Question: In the .aspx file I have:
'''
<asp:XmlDataSource runat="server" ID="XmlDS" />
...
<ext:ResourceManager ID="ResourceManager1" runat="server" />
<ext:GridPanel
ID="GridPanel1"
runat="server"
StripeRows="true"
Title="User Permissions"
TrackMouseOver="true"
Width="600"
Height="350"
AutoExpandColumn="Item">
<Store>
<ext:Store ID="Store1" runat="server">
<Reader>
<ext:ArrayReader>
<Fields>
<ext:RecordField Name="Item" />
<ext:RecordField Name="Access1" Type="Boolean" />
<ext:RecordField Name="Access2" Type="Boolean" />
<ext:RecordField Name="Access3" Type="Boolean" />
<ext:RecordField Name="Access4" Type="Boolean" />
<ext:RecordField Name="Access5" Type="Boolean" />
</Fields>
</ext:ArrayReader>
</Reader>
</ext:Store>
</Store>
<ColumnModel ID="ColumnModel1" runat="server">
<Columns>
<ext:Column ColumnID="Item" Header="Item" DataIndex="Item" />
<ext:Column ColumnID="Access1" Header="Access1" DataIndex="Access1" />
<ext:Column ColumnID="Access2" Header="Access2" DataIndex="Access2" />
<ext:Column ColumnID="Access3" Header="Access3" DataIndex="Access3" />
<ext:Column ColumnID="Access4" Header="Access4" DataIndex="Access4" />
<ext:Column ColumnID="Access5" Header="Access5" DataIndex="Access5" />
</Columns>
</ColumnModel>
<SelectionModel>
<ext:RowSelectionModel ID="RowSelectionModel1" runat="server" SingleSelect="true" />
</SelectionModel>
</ext:GridPanel>
'''
Note that I have no experience with ExtJS/Ext.NET so the GridPanel code was used according to how the panel is used on <URL>
There it is using a JSON object. Before attempting the whole ExtJS method I found that it can use XML or JSON. When a drop down list's selected index changes, it loads that user's permissions and adds it to a DataTable object (rows are string, bool, bool, bool, bool, bool), which I have successfully created the XML object for. The function returns a string (tempData) which is the address for the XML document in question. so here is the code where I'm not getting any result to load in the grid:
'''
if (tempData != String.Empty)
{
XmlDS.DataFile = tempData;
Store1.DataSource = XmlDS;
Store1.DataBind();
GridPanel1.Reload();
File.Delete(tempData);
}
'''
I'm thinking the GridPanel stuff was borrowed from where a JSON object was used, and perhaps the fact that a asp:XmlDataSource object isn't usable for it. But I really don't have a clue to how to get it to load this data
I have also tried setting the datasource to the table itself, which loads data, but it loads the string values as empty strings and loads all of the boolean values as false.
I appreciate any help you can give. If more info is needed, please let me know.
Thanks,
---
I cannot get it to load the XML for the life of me. I found an example on the ext.net site (the same one given by Geoffrey) that uses .xml and .xsl files. I generate the .xml document using c# but I don't have a .xsl file that goes with it (nor am I sure how a .xsl document should be structured to try and generate one).
So I have attempted to pass a DataTable object with 15 rows. End result:

One thing that is neat to note is that while it may not have the data, it does contain all 15 rows. I'm assuming it did try to load the dataset but just failed.
In the .aspx file I have:
'''
<ext:ResourceManager ID="ResourceManager1" runat="server" />
<ext:GridPanel
ID="GridPanel1"
runat="server"
StripeRows="true"
Title="User Permissions"
TrackMouseOver="true"
Width="600"
Height="350"
AutoExpandColumn="Item">
<Store>
<ext:Store ID="Store1" runat="server">
<Reader>
<ext:JsonReader>
<Fields>
<ext:RecordField Name="Item" />
<ext:RecordField Name="Access1" Type="Boolean" />
<ext:RecordField Name="Access2" Type="Boolean" />
<ext:RecordField Name="Access3" Type="Boolean" />
<ext:RecordField Name="Access4" Type="Boolean" />
<ext:RecordField Name="Access5" Type="Boolean" />
</Fields>
</ext:JsonReader>
</Reader>
</ext:Store>
</Store>
<ColumnModel ID="ColumnModel1" runat="server">
<Columns>
<ext:Column ColumnID="Item" Header="Item" DataIndex="Item" />
<ext:CheckColumn ColumnID="Access1" Header="Access1" DataIndex="Access1" Editable="true" Width="40px" />
<ext:CheckColumn ColumnID="Access2" Header="Access2" DataIndex="Access2" Editable="true" Width="40px" />
<ext:CheckColumn ColumnID="Access3" Header="Access3" DataIndex="Access3" Editable="true" Width="40px" />
<ext:CheckColumn ColumnID="Access4" Header="Access4" DataIndex="Access4" Editable="true" Width="40px" />
<ext:CheckColumn ColumnID="Access5" Header="Access5" DataIndex="Access5" Editable="true" Width="40px" />
</Columns>
</ColumnModel>
<SelectionModel>
<ext:RowSelectionModel ID="RowSelectionModel1" runat="server" SingleSelect="true" />
</SelectionModel>
</ext:GridPanel>
'''
And this is the part where I'm attempting to load the data (tempData is the string address for the XML document as the xml is generated after a drop down list selection).
'''
List<List<Object>> PermissionList = BL.Person.getPermissionsList(Convert.ToInt32(ddlUserName.SelectedValue));
DataTable table = BL.Data.CreatePermissionsTable(PermissionList);
string tempData = BL.Data.CreateXML(table, "Permission", Convert.ToInt32(ddlUserName.SelectedValue));
if (tempData != String.Empty)
{
ChangeAccess.Style.Add("display", "block");
Store1.DataSource = table;
Store1.DataBind();
File.Delete(tempData);
}
'''
note that when using the DataSet as the object, the string tempdata/file.delete are fairly pointless.
The end goal is to use XML but if it requires using DataTable in the meantime, then I'll go that route. The reason I'm not currently using the json/ method is that the data is, as mentioned, generated from the code behind (it generates 'true' values in the existence of a value in the useraccess for item/personid/accesslevel table, false otherwise. Not actual database entries).
Thanks again,
---
XML structure:
'''
<permissions>
<permission>
<Item>Process 1</Item>
<Access1>True</Access1>
<Access2>True</Access2>
<Access3>False</Access3>
<Access4>False</Access4>
<Access5>False</Access5>
</permission>
<permission>
<Item>Process 2</Item>
<Access1>True</Access1>
<Access2>True</Access2>
<Access3>True</Access3>
<Access4>False</Access4>
<Access5>False</Access5>
</permission>
</permissions>
'''
I attempted to reload the .XML again and this time it seems to be pulling, sort of, the rows generated are somewhere in the neighborhood of 100 rows returned (way beyond the 15 permission elements).
Note that I do not have a .xsl file for TransformFile. This won't be an issue I hope?
I need to log into the desktop with the actual code, I'll try and get the render thing you requested. Thanks for the help Geoffrey.
---
Last edit I swear
Between Geoffrey's help and a bit of "what does the example have that mine doesn't?" I was able to get it to work after a few steps:
1) Must generate a .XSL file to give structure to the .XML file. I used the plants.xsl file as a template.
2) in the event that sets my XmlDS object, I changed it to this:
'''
if (tempData != String.Empty)
{
ChangeAccess.Style.Add("display", "block");
XmlDS.DataFile = tempData;
XmlDS.TransformFile = tempData.Remove(tempData.LastIndexOf('\')) + "\Permissions.xsl";
Store1.DataSource = XmlDS;
Store1.DataBind();
File.Delete(tempData);
}
'''
3) At this point, I knew it was loading the data as the Items were now displaying properly unfortunately the checkboxes weren't. So I made the function that generates my string/bool/bool/bool/bool/bool object list to replace the bool value with a 1 or a 0. So my xml was now 1 for a true value, for example. Works like a charm now.
Now onto the next step of pulling data from the Store when a button event is clicked to a XML file with duplicate structure.
Thanks again Geoffrey
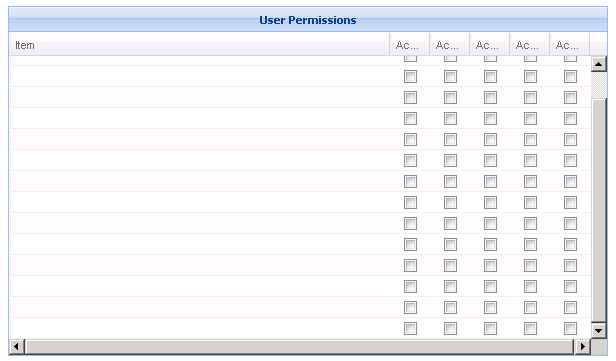
Answer: You might need to post a code sample demonstrating the full scenario. You shouldn't have to call 'GridPanel1.Reload()' on initial Page_Load.
The following example demonstrates binding an '<asp:XmlDataSource>' control to an '<ext:Store>', see
<URL>
Hope this helps.
---
: I did a little research and it appears the reason the .xslt is required is because the '<asp:XmlDataSource>' cannot/does-not parse the inner properties. The inner properties must be transformed to attributes.
The following sample demonstrates the full scenario using a .xml with properties configured as attributes and True|False converted to Lowercase true|false.
'''
<?xml version="1.0" encoding="utf-8" ?>
<permissions>
<permission Item="Process 1" Access1="true" Access2="true" Access3="false" Access4="false" Access5="true" />
<permission Item="Process 2" Access1="true" Access2="true" Access3="true" Access4="false" Access5="false" />
<permission Item="Process 3" Access1="false" Access2="true" Access3="false" Access4="false" Access5="true" />
<permission Item="Process 4" Access1="true" Access2="true" Access3="false" Access4="false" Access5="false" />
<permission Item="Process 5" Access1="true" Access2="false" Access3="false" Access4="false" Access5="true" />
<permission Item="Process 6" Access1="true" Access2="false" Access3="true" Access4="false" Access5="true" />
</permissions>
'''
'''
<%@ Page Language="C#" %>
<%@ Register Assembly="Ext.Net" Namespace="Ext.Net" TagPrefix="ext" %>
<!DOCTYPE html PUBLIC "-//W3C//DTD XHTML 1.0 Transitional//EN"
"http://www.w3.org/TR/xhtml1/DTD/xhtml1-transitional.dtd">
<html xmlns="http://www.w3.org/1999/xhtml">
<head runat="server">
<title>GridPanel with XmlDataSource - Ext.NET Examples</title>
<link href="../../../../resources/css/examples.css" rel="stylesheet" type="text/css" />
</head>
<body>
<form runat="server">
<ext:ResourceManager runat="server" />
<asp:XmlDataSource
ID="XmlDataSource1"
runat="server"
DataFile="sample.xml"
/>
<ext:GridPanel
runat="server"
Width="650"
Height="300"
Title="Example"
AutoExpandColumn="Item">
<Store>
<ext:Store runat="server" DataSourceID="XmlDataSource1">
<Reader>
<ext:JsonReader>
<Fields>
<ext:RecordField Name="Item" />
<ext:RecordField Name="Access1" Type="Boolean" />
<ext:RecordField Name="Access2" Type="Boolean" />
<ext:RecordField Name="Access3" Type="Boolean" />
<ext:RecordField Name="Access4" Type="Boolean" />
<ext:RecordField Name="Access5" Type="Boolean" />
</Fields>
</ext:JsonReader>
</Reader>
</ext:Store>
</Store>
<ColumnModel runat="server">
<Columns>
<ext:Column ColumnID="Item" Header="Item" DataIndex="Item" />
<ext:Column Header="Access1" DataIndex="Access1" />
<ext:Column Header="Access2" DataIndex="Access2" />
<ext:Column Header="Access3" DataIndex="Access3" />
<ext:Column Header="Access4" DataIndex="Access4" />
<ext:Column Header="Access5" DataIndex="Access5" />
</Columns>
</ColumnModel>
</ext:GridPanel>
</form>
</body>
</html>
'''
Obviously you may not have control over the formatting of the .xml file, so converting with a .xslt provides a way to transform .xml file into a digestible format the '<asp:XmlDataSource>' can handle.